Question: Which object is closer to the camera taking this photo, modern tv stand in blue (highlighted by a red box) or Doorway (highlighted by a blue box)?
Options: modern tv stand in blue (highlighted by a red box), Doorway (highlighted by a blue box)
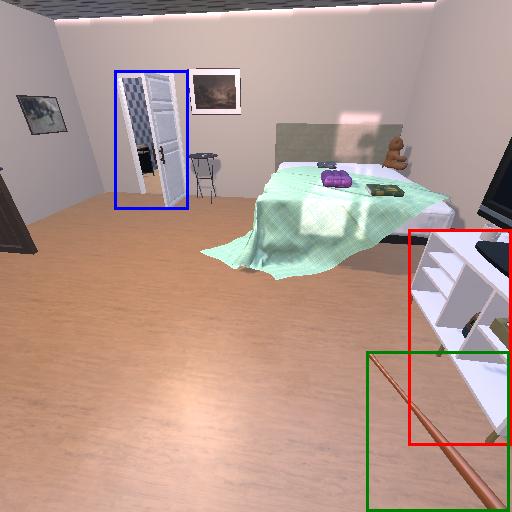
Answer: modern tv stand in blue (highlighted by a red box)